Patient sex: M
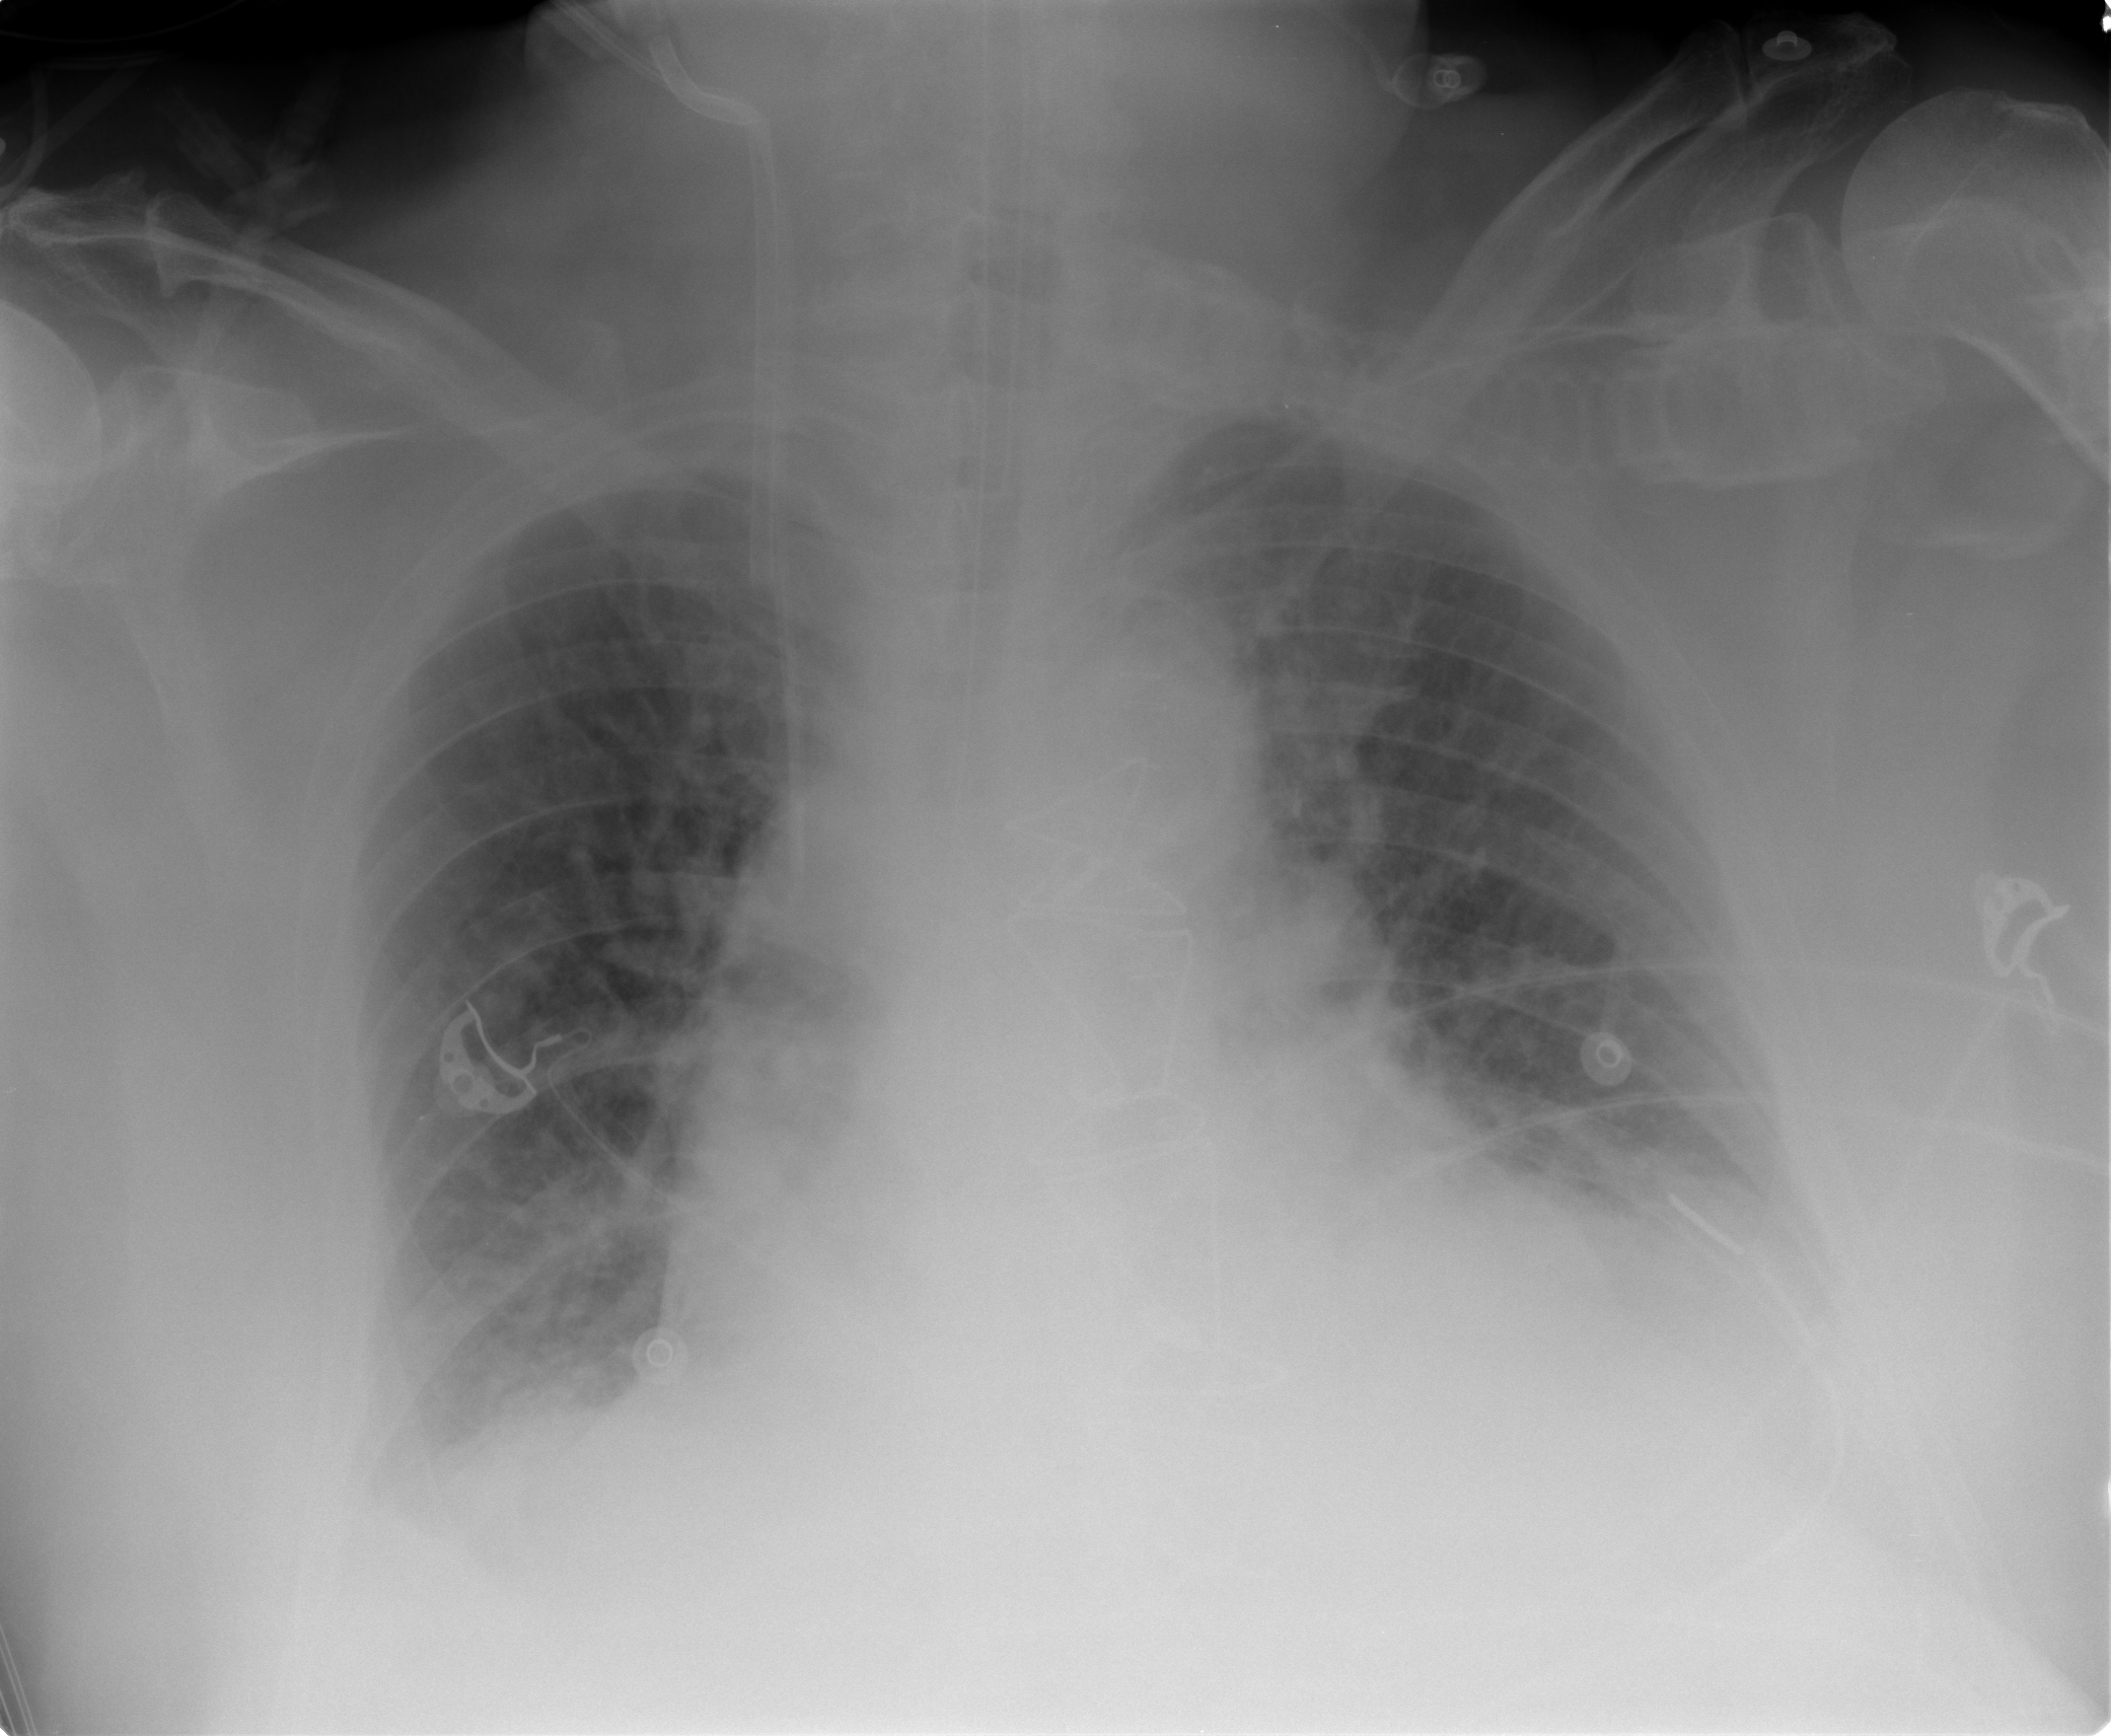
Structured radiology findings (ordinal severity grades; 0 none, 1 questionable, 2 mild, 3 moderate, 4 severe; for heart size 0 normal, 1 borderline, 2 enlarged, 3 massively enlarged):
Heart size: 2
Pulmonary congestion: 2
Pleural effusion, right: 0
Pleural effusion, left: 0
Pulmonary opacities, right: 0
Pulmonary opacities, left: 0
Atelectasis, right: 2
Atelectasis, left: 0